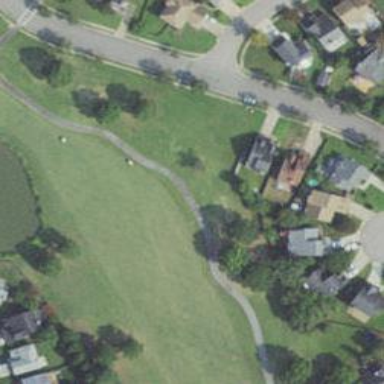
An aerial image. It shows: Golf hole.